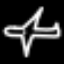
Label: airplane